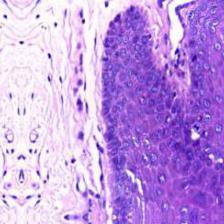
Diagnosis: Normal